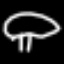
Label: mushroom